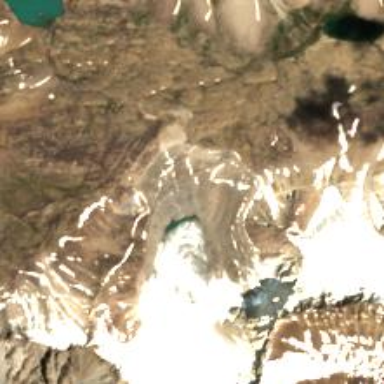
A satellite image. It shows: Majestic glacier in the distance.